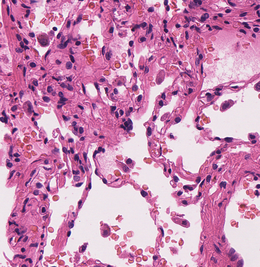
Tumor epithelial tissue: no
Tumor-associated stroma tissue: no
Normal tissue: yes